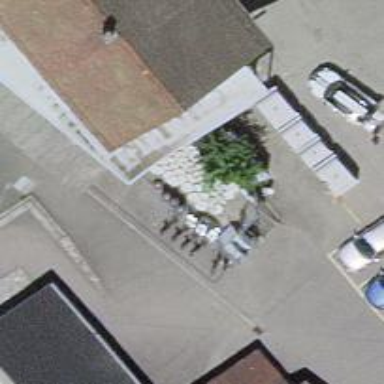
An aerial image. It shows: Bicycle rental service.